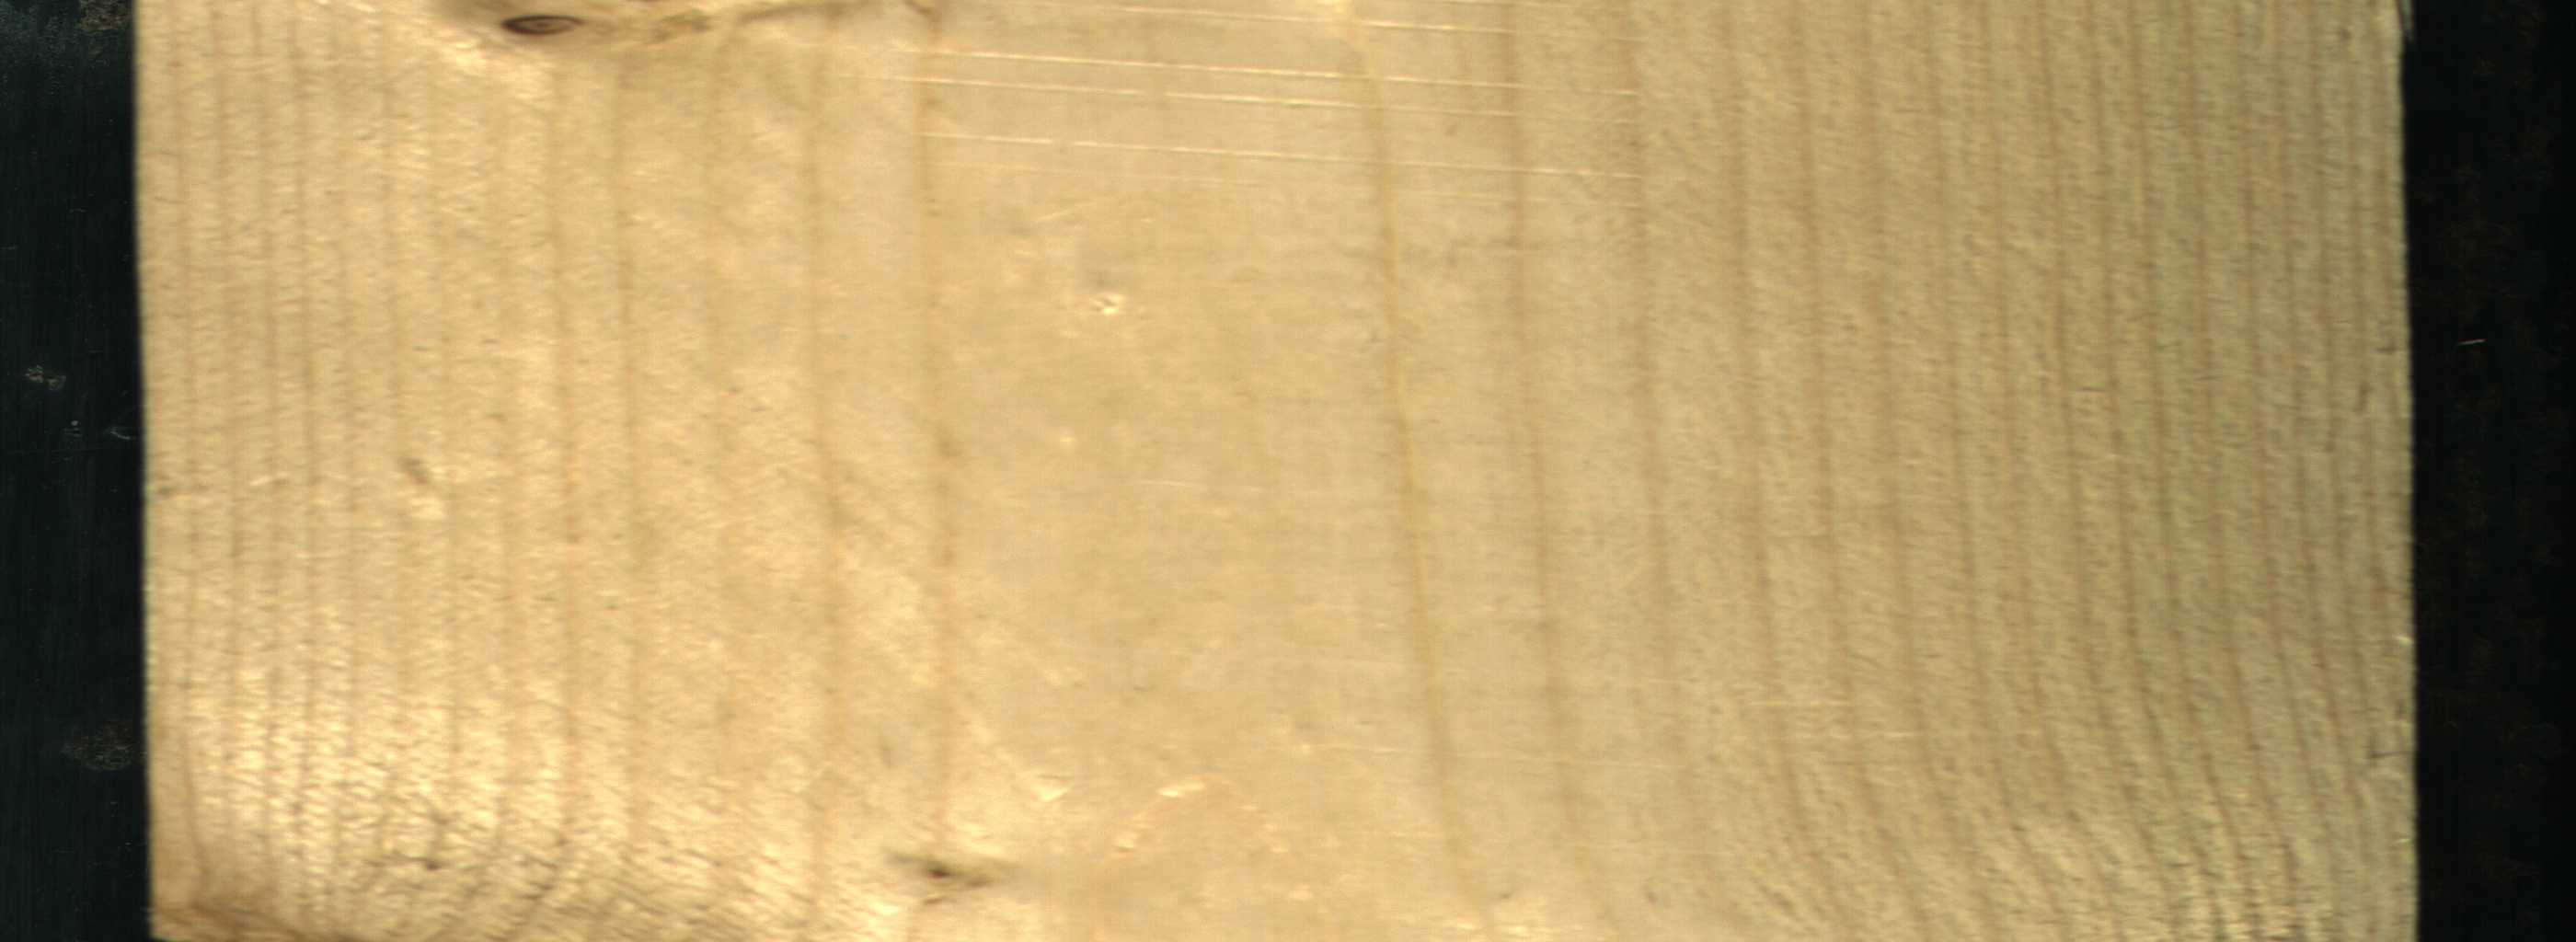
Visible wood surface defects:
Live_Knot
Live_Knot
Live_Knot